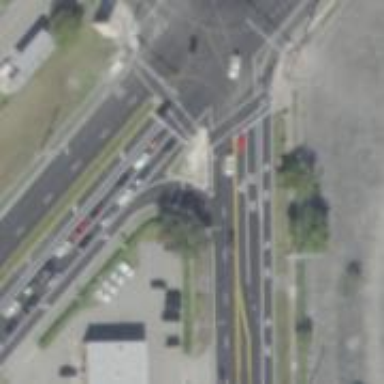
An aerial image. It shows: Uncontrolled road crossing with lines markings.